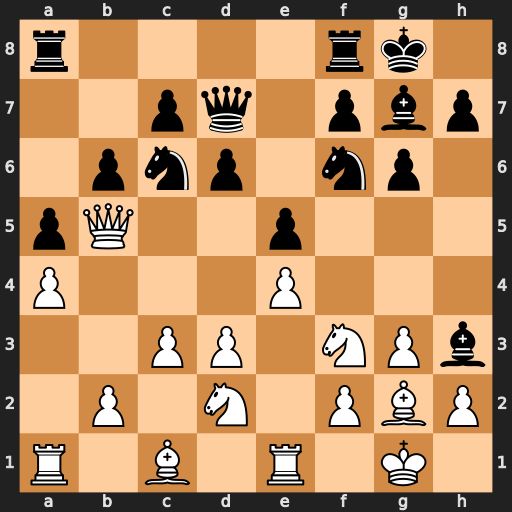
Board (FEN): r4rk1/2pq1pbp/1pnp1np1/pQ2p3/P3P3/2PP1NPb/1P1N1PBP/R1B1R1K1
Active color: w
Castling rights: -
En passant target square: -
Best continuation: Bxh3 Qxh3 Qxc6